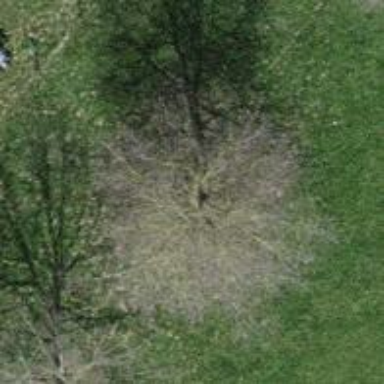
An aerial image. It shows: Single tag "natural: tree."